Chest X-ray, AP view. Patient: 65 years old, sex M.
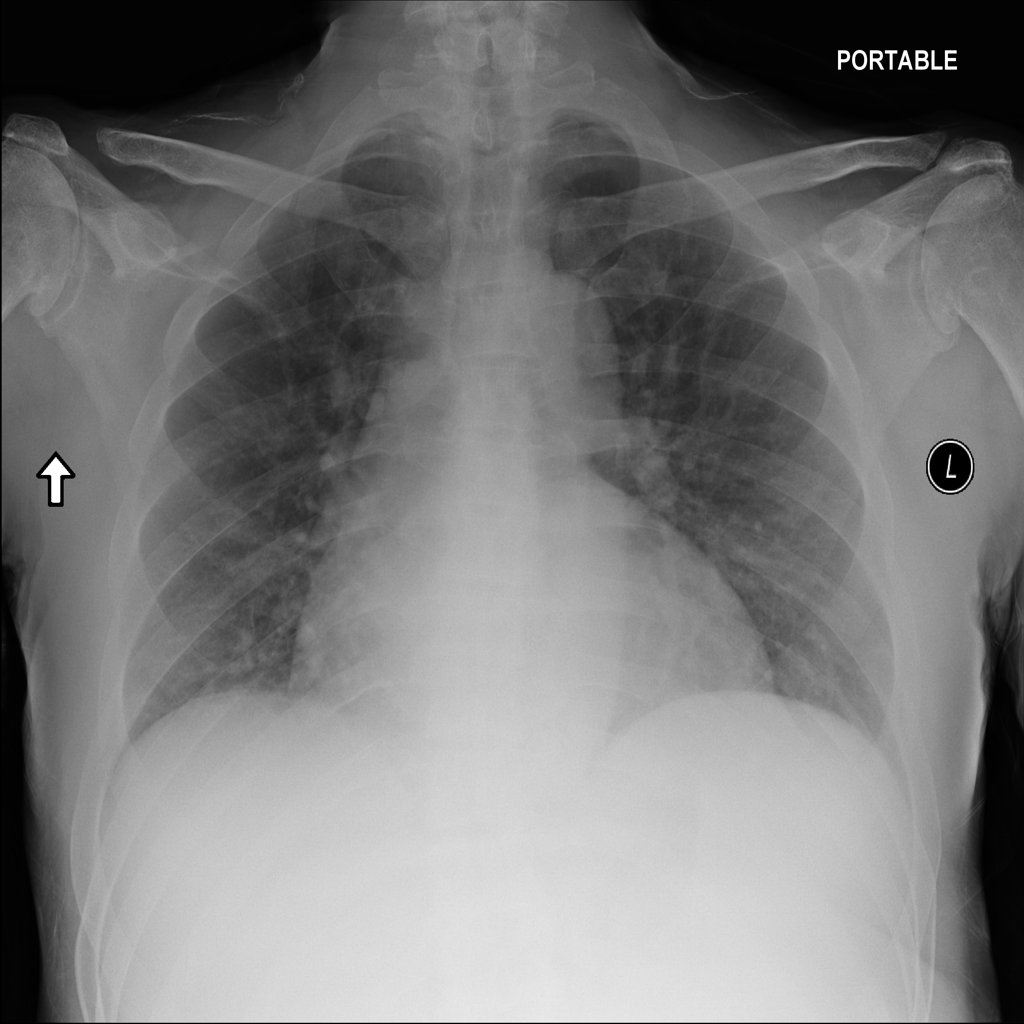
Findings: Pneumonia